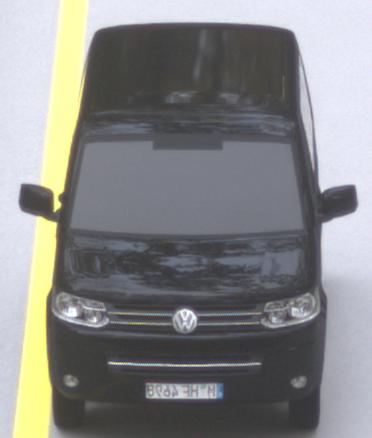
Make: VW Commercial Vehicles (Nutzfahrzeuge)
Model: T5 Multivan 2.0
Detailed model: T5 Multivan
Model produced from: 2009/09
Model produced until: 2013/06
Doors: 4
Color: black
Road condition: dry road
Daytime: morning or afternoon
Contrast: low contrast